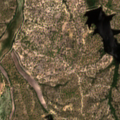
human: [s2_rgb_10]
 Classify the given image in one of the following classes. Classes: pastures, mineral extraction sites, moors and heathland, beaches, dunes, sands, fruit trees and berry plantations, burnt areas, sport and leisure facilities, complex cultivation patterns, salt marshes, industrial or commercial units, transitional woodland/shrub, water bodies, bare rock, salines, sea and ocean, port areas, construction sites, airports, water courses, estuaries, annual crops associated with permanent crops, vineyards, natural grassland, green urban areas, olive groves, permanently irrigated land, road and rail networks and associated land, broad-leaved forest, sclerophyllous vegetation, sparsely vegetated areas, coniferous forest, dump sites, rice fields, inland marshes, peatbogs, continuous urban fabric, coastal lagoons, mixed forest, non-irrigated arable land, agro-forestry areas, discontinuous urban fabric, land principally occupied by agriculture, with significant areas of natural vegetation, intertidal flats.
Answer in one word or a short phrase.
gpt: broad-leaved forest, mixed forest